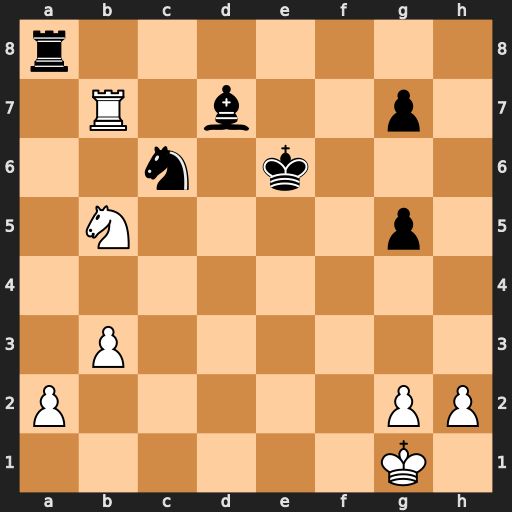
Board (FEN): r7/1R1b2p1/2n1k3/1N4p1/8/1P6/P5PP/6K1
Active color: w
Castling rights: -
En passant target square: -
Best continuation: Nc7+ Kd6 Nxa8